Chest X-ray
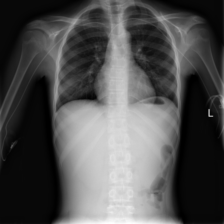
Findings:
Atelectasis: negative
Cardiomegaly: negative
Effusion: negative
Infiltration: negative
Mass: negative
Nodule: negative
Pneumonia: negative
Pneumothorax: negative
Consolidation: negative
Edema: negative
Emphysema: negative
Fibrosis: negative
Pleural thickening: negative
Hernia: negative